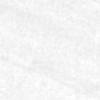
Label: change